Question: My question is very similar to
<URL> which was not sufficient for me to resolve my problem.
Here is my code in a Windows Phone 8.1 project :
'''
using (var httpClient = new HttpClient())
{
httpClient.BaseAddress = new Uri(baseAddress);
httpClient.DefaultRequestHeaders.Accept.Clear();
httpClient.DefaultRequestHeaders.Accept.Add(new MediaTypeWithQualityHeaderValue("application/json"));
httpClient.DefaultRequestHeaders.Authorization = new AuthenticationHeaderValue("Basic", "YW5vbnltb3VzOmFub255bW91cw==");
var message = "{ "userName" : "WebAppUser", "password" : "M@mie!duCanta1l" }";
var json_object = JsonConvert.SerializeObject(message);
HttpContent content = new StringContent(json_object.ToString(), Encoding.UTF8);
content.Headers.ContentType = new MediaTypeHeaderValue("application/json");
HttpResponseMessage response = httpClient.PostAsync(baseAddress + "/s/VpCredentials/1.0/IAuthentication/REST_JSON/Validate", content).Result;
string statusCode = response.StatusCode.ToString();
response.EnsureSuccessStatusCode();
Task<string> responseBody = response.Content.ReadAsStringAsync();
}
'''
responseBody would always return a short piece of html with <URL> in it, indicating the call failed.
The same call built in <URL> returns the following successful string :
'''
{
"ValidateResult": {
"Expiration": "/Date(1404214568532+0200)/",
"Token": "P36Hm9K9zI1gm75hfOqI6hudfdGw8y7Zu1fVgbaSHp7ayvfLUn4YtNxU/8siJ7Wa",
"UserName": "WebAppUser"
},
"result": 1,
"analytics": true
}
'''

Do you have any idea what I'm doing wrong in my C# code ?
Thanks.
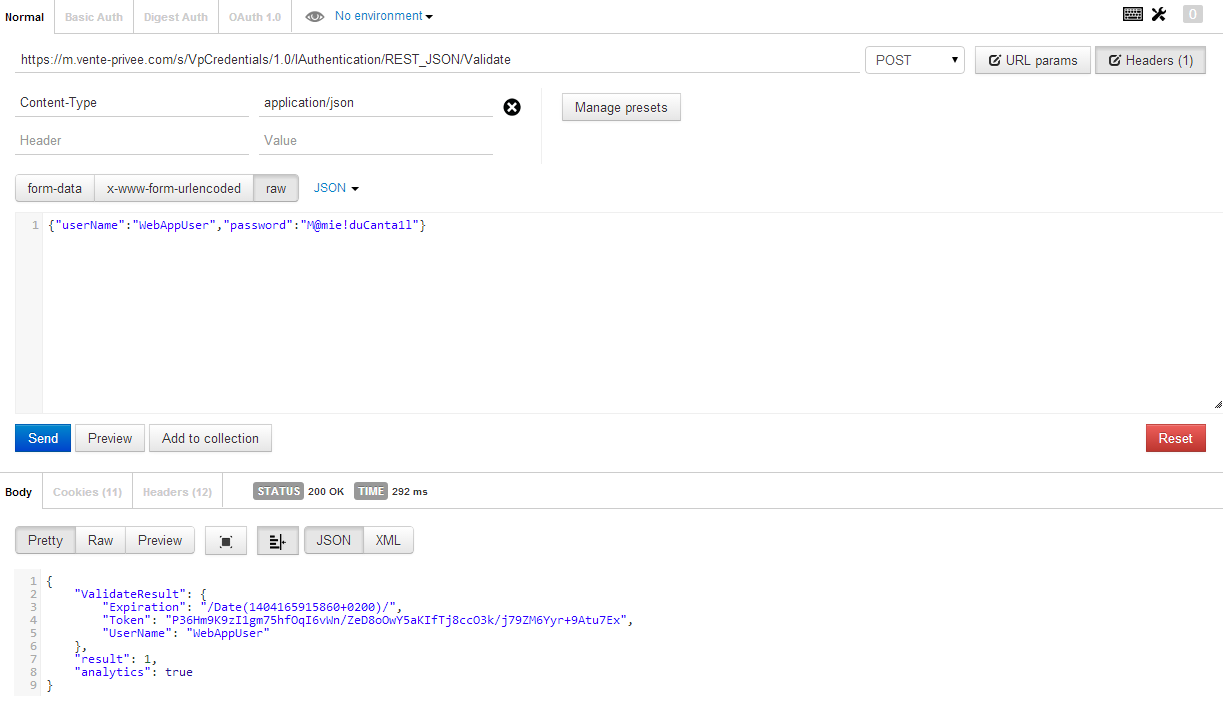
Answer: There are two problems here.
# Problem 1 - Use of HttpClient BaseAddress
Related: <URL>
1. Make sure baseAddress ends with a forward slash (/).
2. In this call, get rid of the leading forward slash (/) and don't prepend the baseAddress, which will be prepended automatically: (problem) httpClient.PostAsync(baseAddress + "/s/VpCredentials/1.0/IAuthentication/REST_JSON/Validate", content).Result;
(corrected) httpClient.PostAsync("s/VpCredentials/1.0/IAuthentication/REST_JSON/Validate", content).Result;
# Problem 2 - Creation of Request Body JSON
Don't do this:
'''
var message = "{ "userName" : "WebAppUser", "password" : "M@mie!duCanta1l" }";
var json_object = JsonConvert.SerializeObject(message);
'''
That is creating a JSON-serialized string that contains JSON - a form of double-encoding which is very likely not what you want. You generally shouldn't ever be creating JSON-data string literals in your code.
Do this:
'''
var message = new
{
userName = "WebAppUser",
password = "M@mie!duCanta1l"
};
var json_object = JsonConvert.SerializeObject(message);
'''